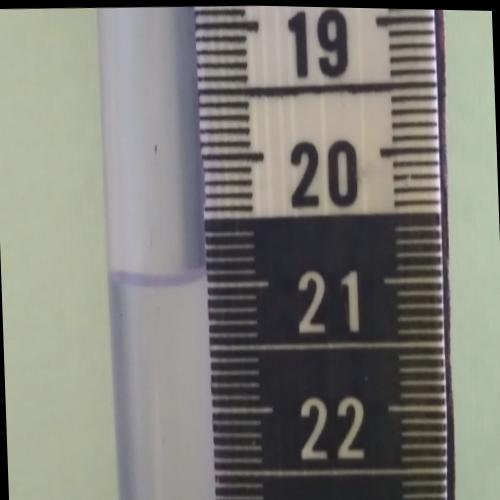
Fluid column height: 21.0 cm